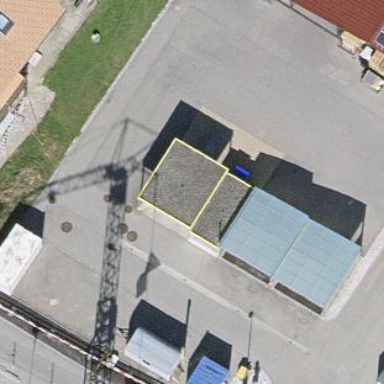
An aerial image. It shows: Building with yellow exterior and gray roof.